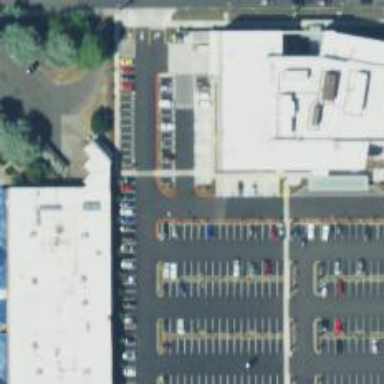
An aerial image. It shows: Parking space.